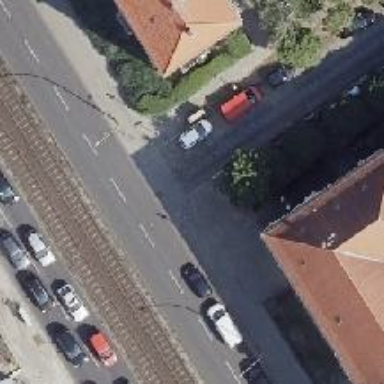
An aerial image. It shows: Parking space is available.